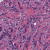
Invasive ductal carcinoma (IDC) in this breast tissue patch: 1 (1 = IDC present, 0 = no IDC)